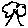
Label: tree